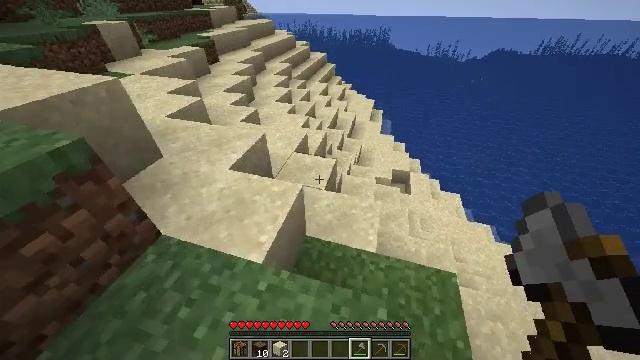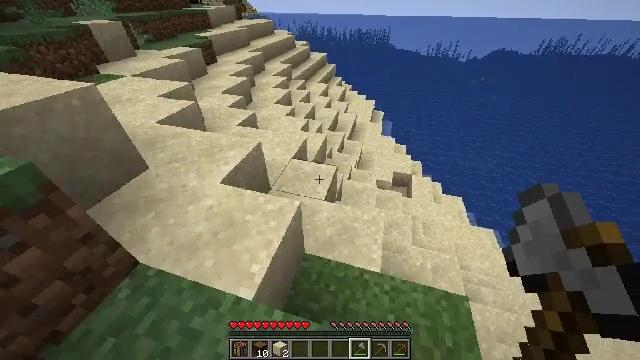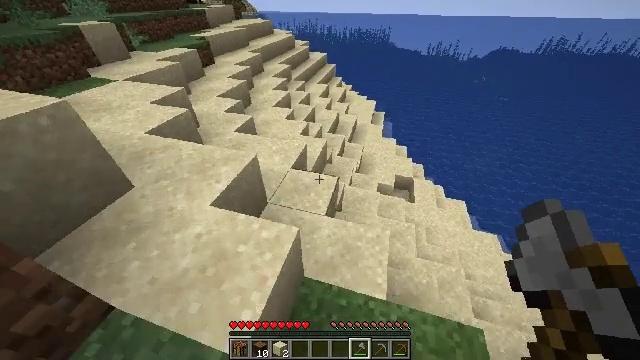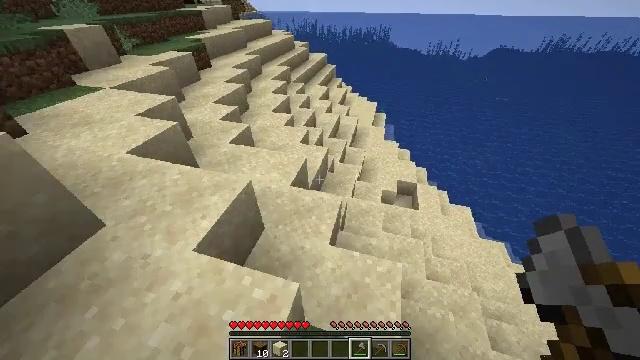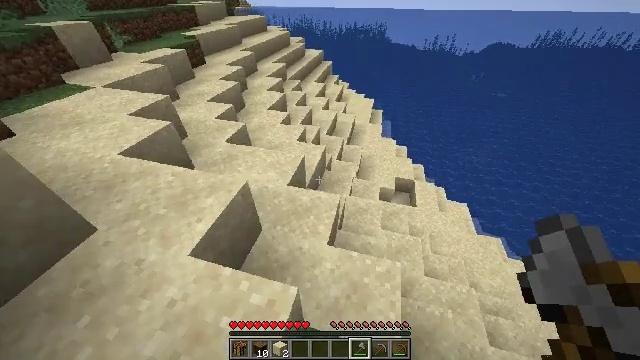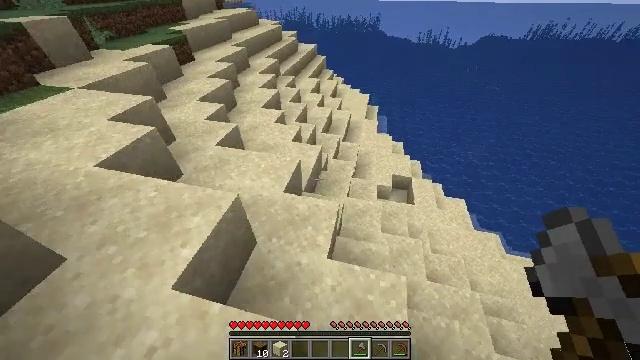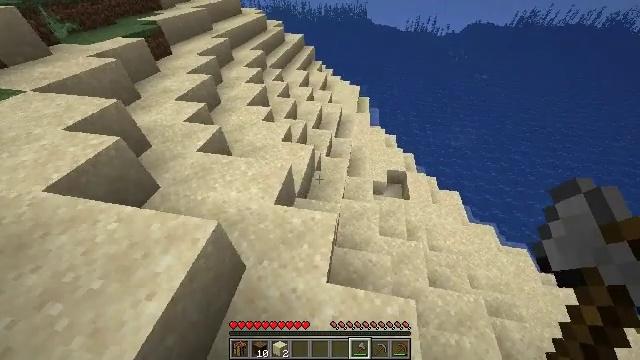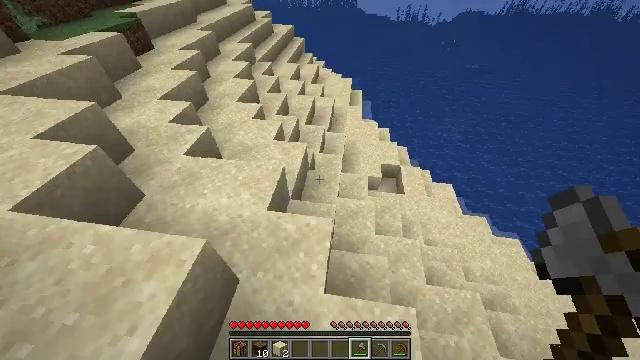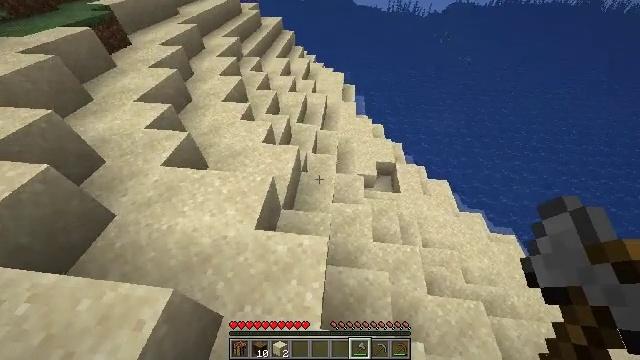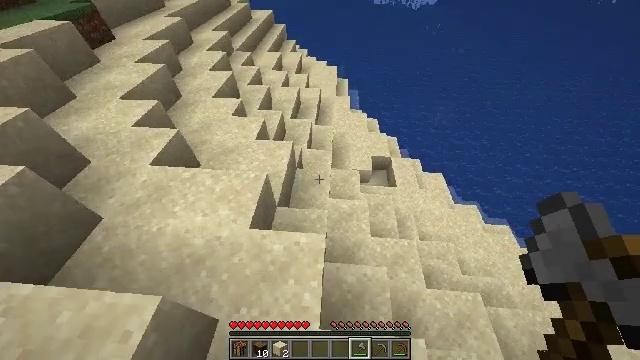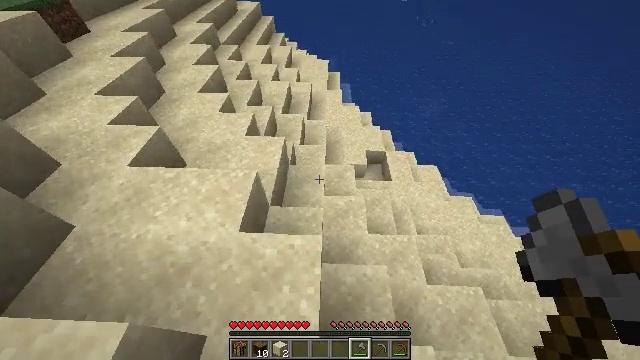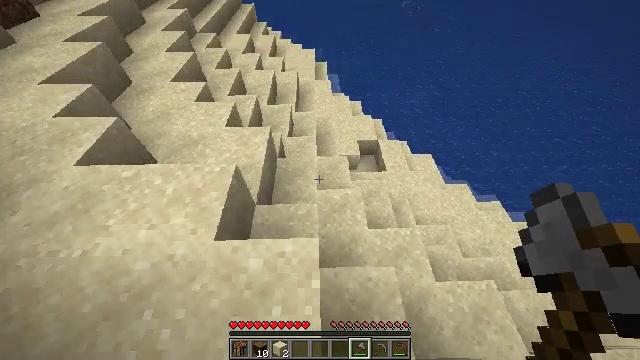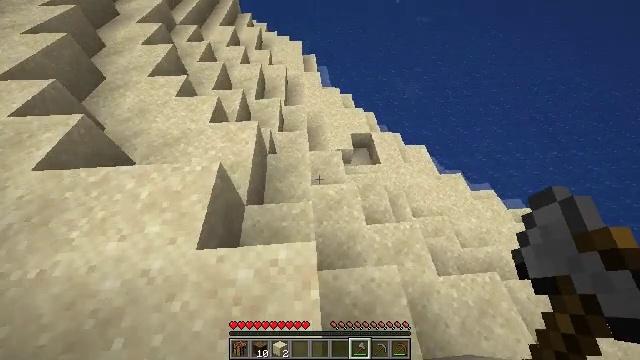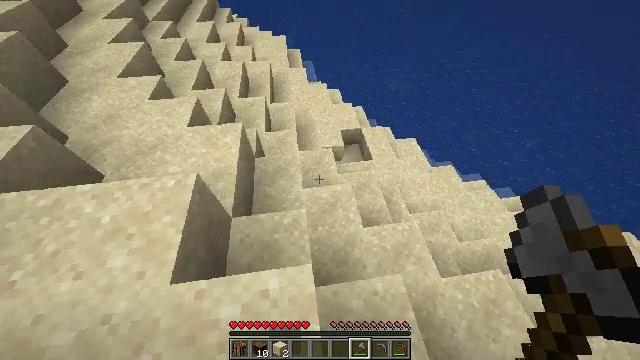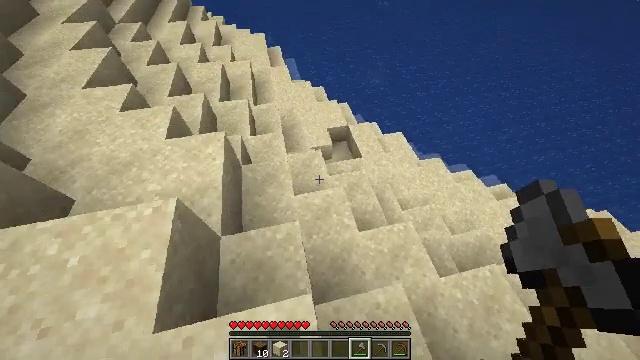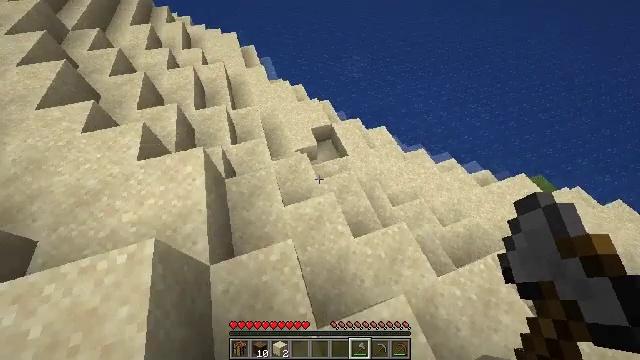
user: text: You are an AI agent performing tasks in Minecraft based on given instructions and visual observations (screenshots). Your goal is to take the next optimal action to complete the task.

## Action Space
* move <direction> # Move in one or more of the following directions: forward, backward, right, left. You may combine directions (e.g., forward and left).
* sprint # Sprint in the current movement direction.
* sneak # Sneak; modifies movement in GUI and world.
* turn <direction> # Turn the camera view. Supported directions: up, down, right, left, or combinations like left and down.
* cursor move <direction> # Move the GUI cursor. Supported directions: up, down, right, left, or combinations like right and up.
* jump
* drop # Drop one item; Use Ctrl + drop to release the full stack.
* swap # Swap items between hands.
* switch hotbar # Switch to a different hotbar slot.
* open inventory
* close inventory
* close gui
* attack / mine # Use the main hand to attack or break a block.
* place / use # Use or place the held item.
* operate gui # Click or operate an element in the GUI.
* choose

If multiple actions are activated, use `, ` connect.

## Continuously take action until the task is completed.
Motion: motion action
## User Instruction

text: Gather sand from the desert.
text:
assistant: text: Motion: move forward, sprint
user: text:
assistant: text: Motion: move forward, sprint
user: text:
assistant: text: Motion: move forward, sprint
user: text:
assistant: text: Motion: move forward, sprint
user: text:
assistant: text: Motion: move forward, sprint, turn right and down
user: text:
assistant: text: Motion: move forward, sprint, turn right and down
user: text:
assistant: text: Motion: move forward, sprint, turn right and down
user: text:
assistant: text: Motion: move forward, sprint, turn right and down
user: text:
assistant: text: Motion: move forward, sprint, turn right and down
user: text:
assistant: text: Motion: move forward, sprint, turn right and down
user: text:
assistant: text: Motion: move forward, sprint, turn right and down
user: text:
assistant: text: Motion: move forward, sprint, turn right and down
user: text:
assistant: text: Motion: move forward, sprint, turn right and down
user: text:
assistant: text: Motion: move forward, sprint, turn right
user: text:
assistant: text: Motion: move forward, sprint, turn right
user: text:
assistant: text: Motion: move forward, sprint, turn right
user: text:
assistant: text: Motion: move forward, sprint, turn right
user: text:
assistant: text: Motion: move forward, sprint
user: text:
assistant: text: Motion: move forward, sprint
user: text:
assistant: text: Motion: move forward, sprint, turn right
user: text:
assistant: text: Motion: move forward, sprint, turn up
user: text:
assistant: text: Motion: move forward and move right, sprint
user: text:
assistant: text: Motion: move forward and move right, sprint
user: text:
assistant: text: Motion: move forward and move right
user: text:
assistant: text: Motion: move forward and move right
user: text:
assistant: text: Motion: move forward
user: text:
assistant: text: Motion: move forward
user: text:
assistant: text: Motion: move forward, turn left
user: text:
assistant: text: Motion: move forward, turn left
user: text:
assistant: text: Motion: move forward, turn left